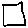
Label: square